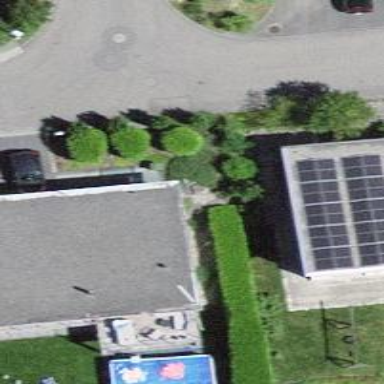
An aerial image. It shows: Shrub in its natural environment.